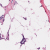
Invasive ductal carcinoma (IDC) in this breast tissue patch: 0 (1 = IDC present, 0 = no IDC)